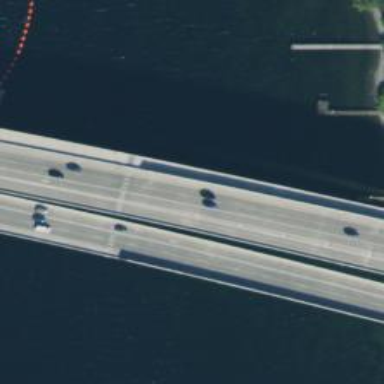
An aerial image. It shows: Pier supporting bridge.